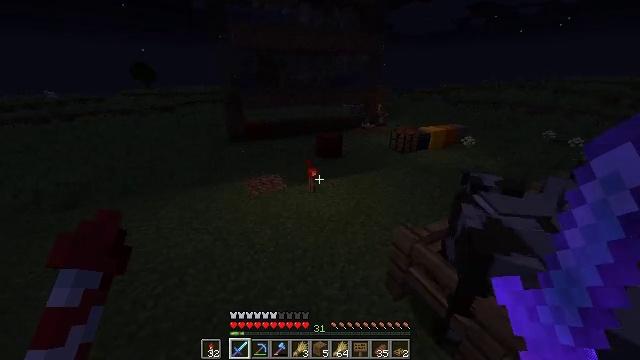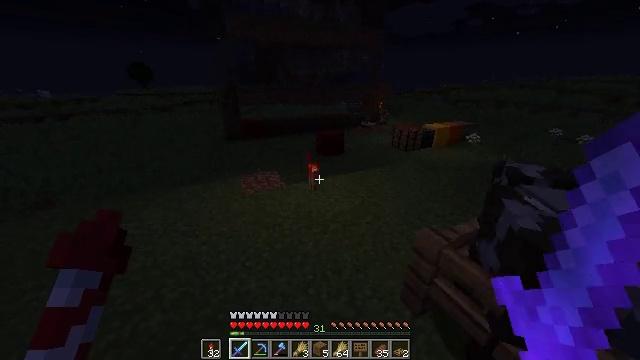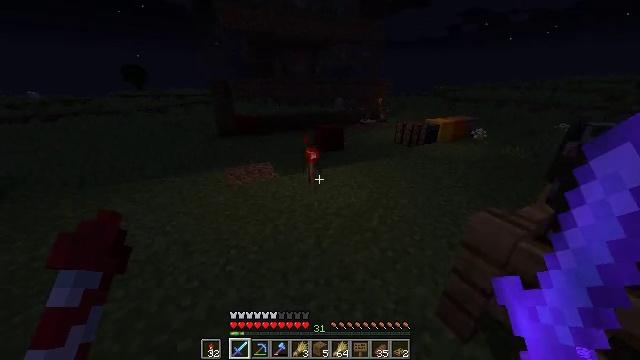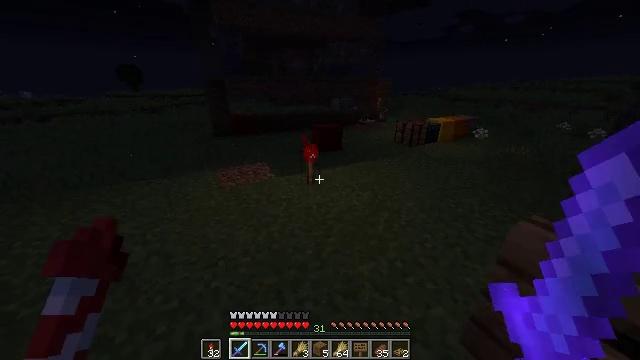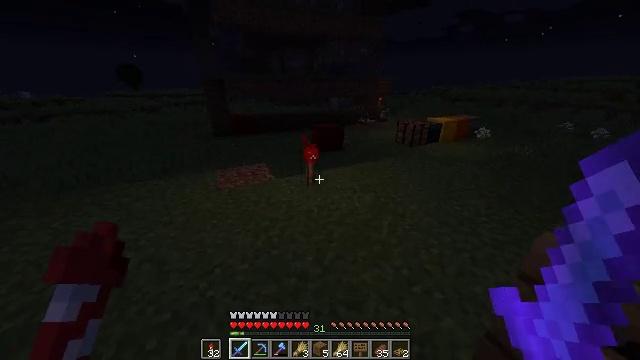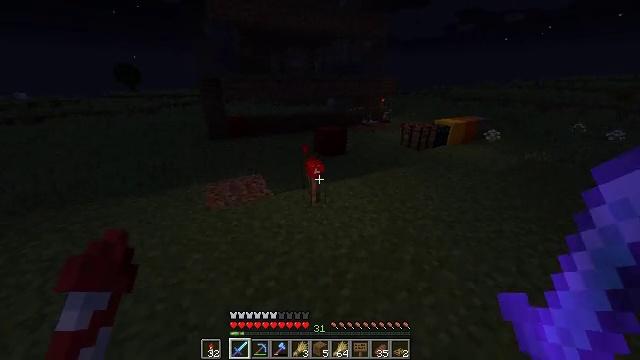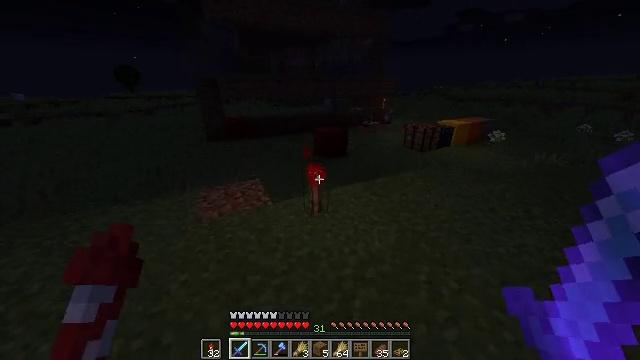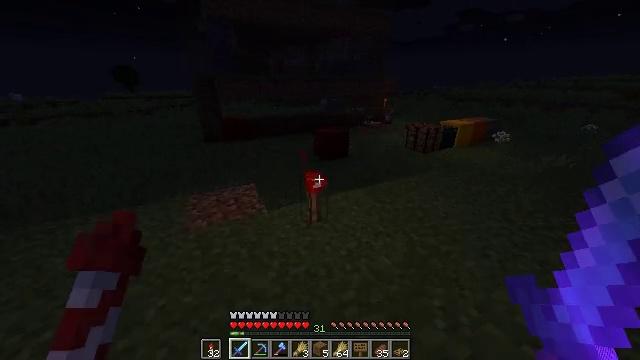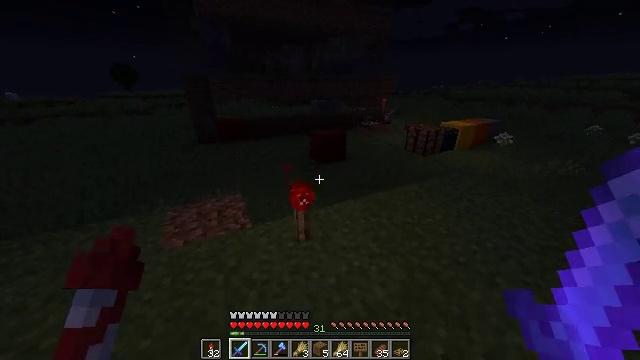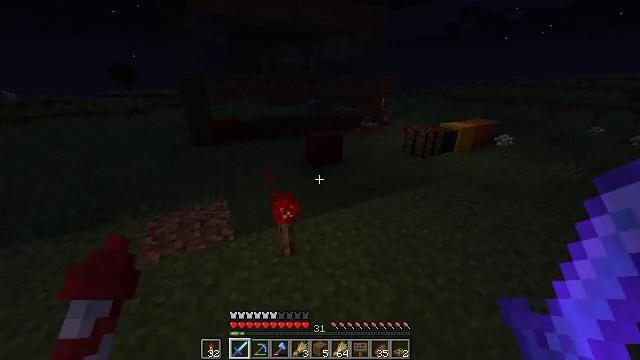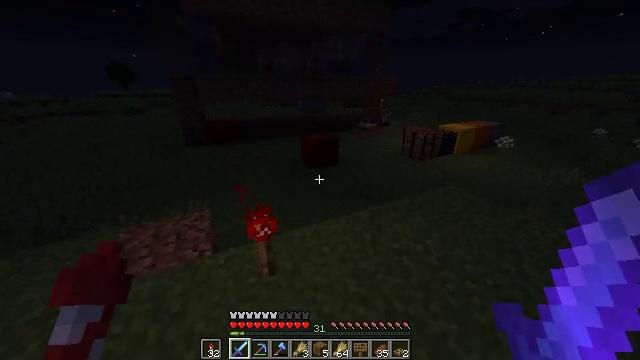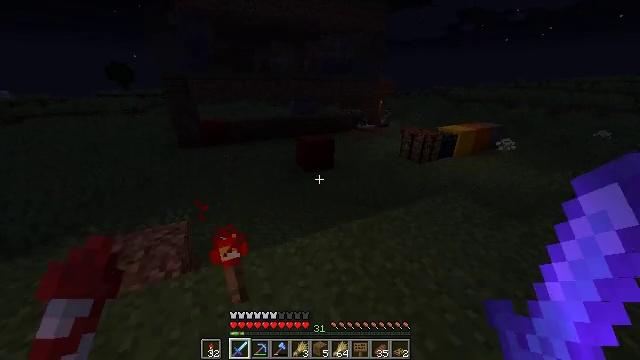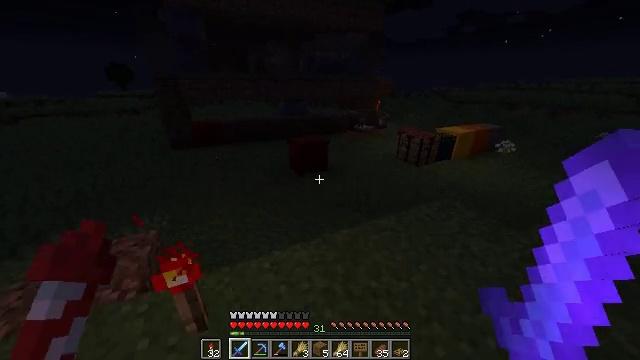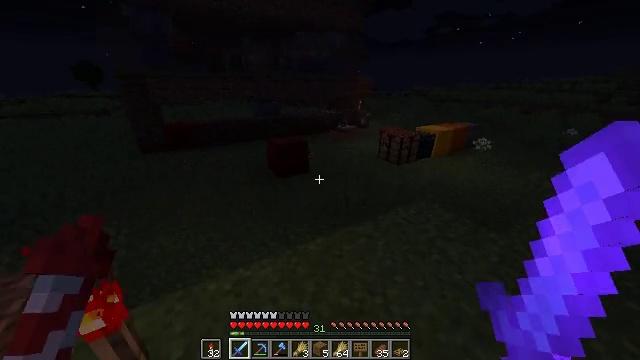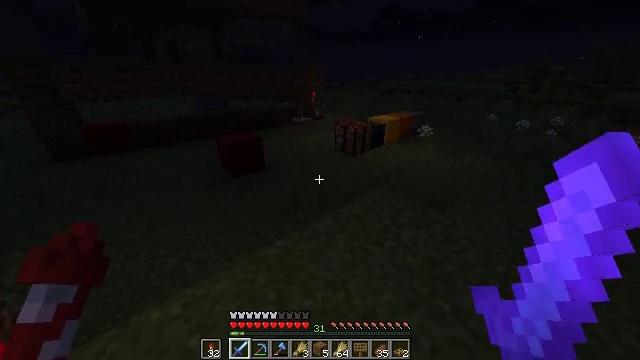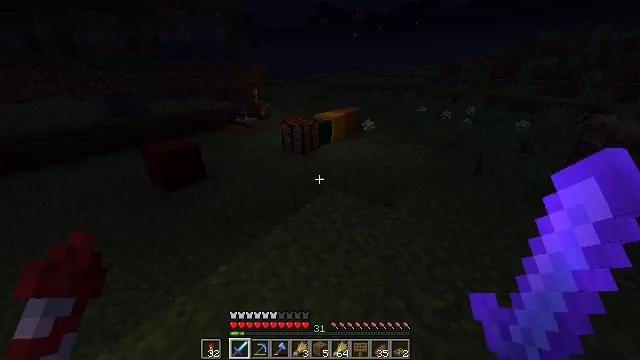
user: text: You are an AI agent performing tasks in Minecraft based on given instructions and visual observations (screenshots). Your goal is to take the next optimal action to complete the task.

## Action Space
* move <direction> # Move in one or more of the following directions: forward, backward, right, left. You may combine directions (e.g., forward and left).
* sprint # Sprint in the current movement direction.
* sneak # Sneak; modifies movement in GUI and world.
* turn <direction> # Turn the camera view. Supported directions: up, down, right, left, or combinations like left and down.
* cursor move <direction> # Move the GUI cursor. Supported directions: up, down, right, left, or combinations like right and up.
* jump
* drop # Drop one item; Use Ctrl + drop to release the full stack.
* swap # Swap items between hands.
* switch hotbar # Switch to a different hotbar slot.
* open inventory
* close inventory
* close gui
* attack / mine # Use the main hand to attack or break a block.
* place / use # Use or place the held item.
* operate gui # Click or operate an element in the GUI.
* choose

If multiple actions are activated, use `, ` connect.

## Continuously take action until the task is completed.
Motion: motion action
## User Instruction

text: Left click to break the red bed.
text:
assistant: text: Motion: move forward, sprint
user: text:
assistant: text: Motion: move forward, sprint
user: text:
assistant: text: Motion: move forward, sprint
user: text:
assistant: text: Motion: move forward, sprint
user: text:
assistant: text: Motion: move forward, sprint
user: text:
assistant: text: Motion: move forward, sprint
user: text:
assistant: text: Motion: move forward and move right, sprint
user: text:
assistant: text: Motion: move forward and move right, sprint
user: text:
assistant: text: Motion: move forward and move right, sprint
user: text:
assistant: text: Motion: move forward, sprint
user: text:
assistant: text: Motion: move forward and move right, sprint
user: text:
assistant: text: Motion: move forward and move right, sprint
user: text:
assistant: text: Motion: move forward and move right, sprint, turn right
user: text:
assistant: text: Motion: move forward and move right, sprint, turn right and down
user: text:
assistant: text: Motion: move forward and move right, sprint, turn right
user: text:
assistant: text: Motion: move forward and move right, sprint
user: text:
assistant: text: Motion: move forward and move right, sprint, jump
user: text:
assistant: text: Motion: move forward, sprint, jump
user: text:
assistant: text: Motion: move forward, sprint, jump
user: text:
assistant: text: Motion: move forward, sprint, jump
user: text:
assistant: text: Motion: move forward, sprint, jump
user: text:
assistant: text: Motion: move forward, sprint, turn left
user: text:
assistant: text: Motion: move forward, sprint, turn left
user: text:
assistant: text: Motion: move forward, sprint, turn left
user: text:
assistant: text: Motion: move forward, sprint, turn left
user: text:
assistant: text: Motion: move forward, sprint, turn left
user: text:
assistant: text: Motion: move forward, sprint, turn left and up
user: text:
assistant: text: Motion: move forward, sprint, turn left and up
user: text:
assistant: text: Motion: move forward, sprint
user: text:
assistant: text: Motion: move forward, sprint